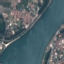
Land use / land cover: River